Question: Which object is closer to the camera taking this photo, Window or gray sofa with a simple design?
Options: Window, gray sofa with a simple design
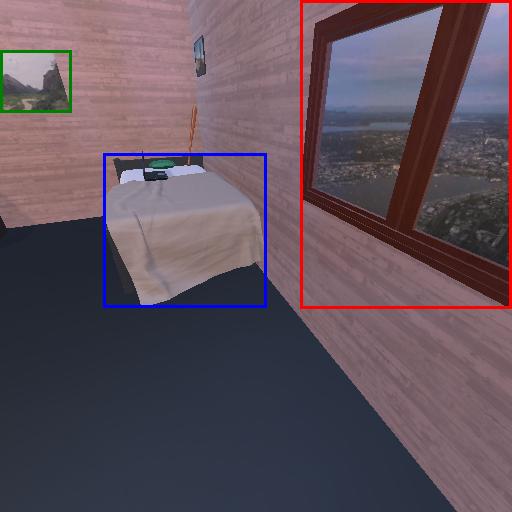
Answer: Window